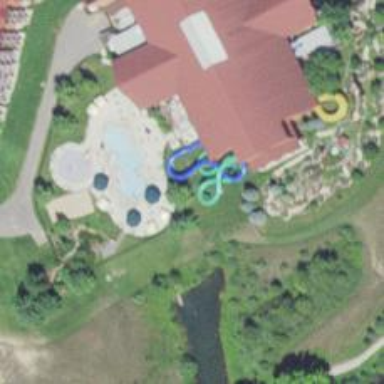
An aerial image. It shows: Water slide attraction.